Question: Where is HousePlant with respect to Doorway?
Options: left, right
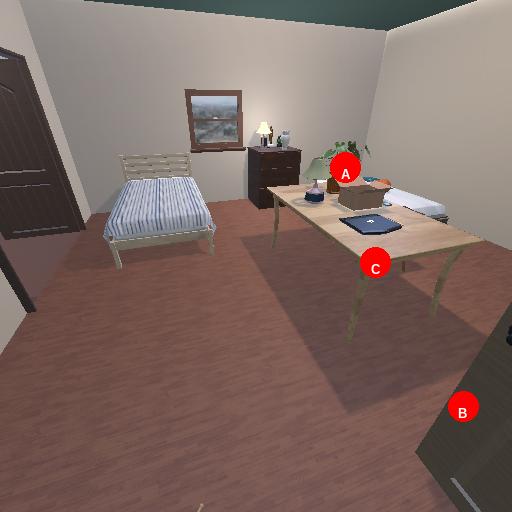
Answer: left